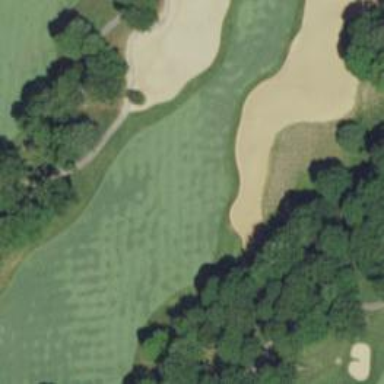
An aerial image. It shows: Golf hole.